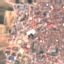
Land use / land cover class: Residential